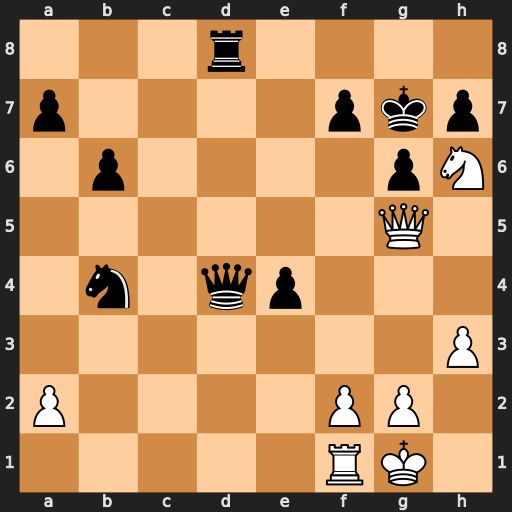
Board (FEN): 3r4/p4pkp/1p4pN/6Q1/1n1qp3/7P/P4PP1/5RK1
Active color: w
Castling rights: -
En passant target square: -
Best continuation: Nf5+ Kg8 Nxd4